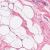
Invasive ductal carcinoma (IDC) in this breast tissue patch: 0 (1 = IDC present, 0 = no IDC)